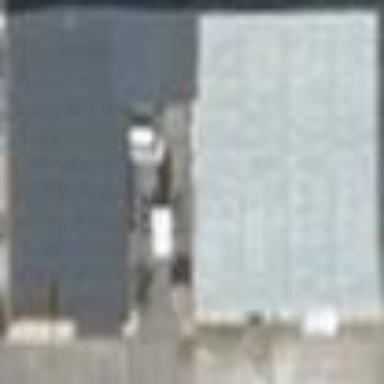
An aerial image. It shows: Industrial building.